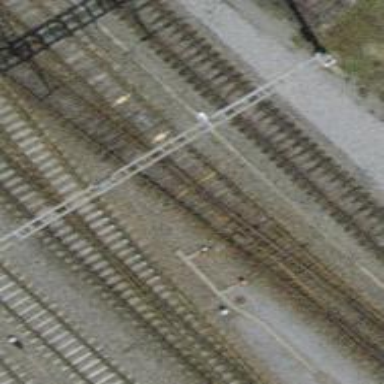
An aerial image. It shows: Railway switch.